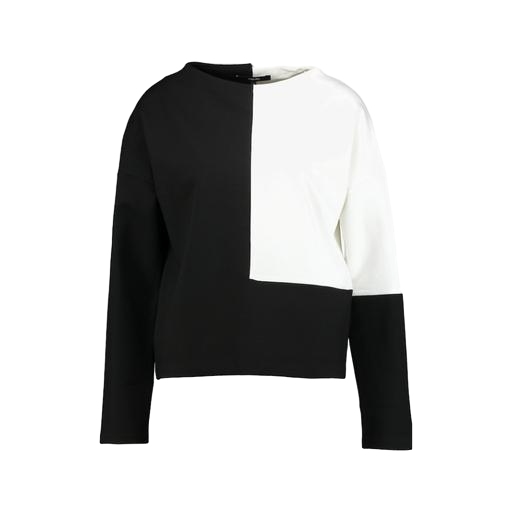
black and white long sleeves, black and white long sleeved shirt, white and black colored shirt, white background